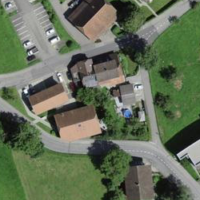
EUNIS habitat code: 55
Species observed at this site:
Certhia brachydactyla
Corvus corone
Cyanistes caeruleus
Sturnus vulgaris
Streptopelia decaocto
Corvus frugilegus
Fringilla coelebs
Passer domesticus
Passer montanus
Turdus merula
Columba palumbus
Pica pica
Garrulus glandarius
Columba livia
Motacilla alba